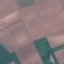
Land use / land cover: AnnualCrop